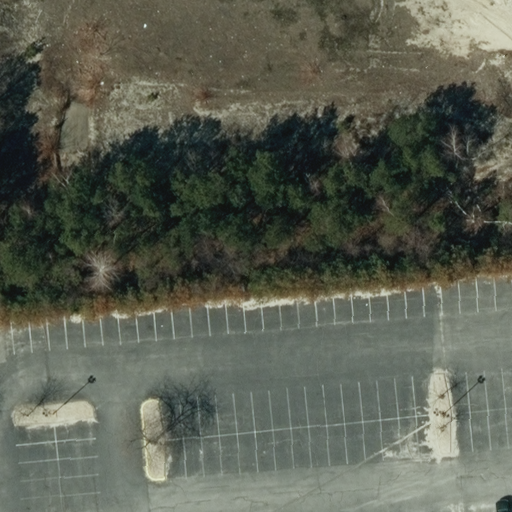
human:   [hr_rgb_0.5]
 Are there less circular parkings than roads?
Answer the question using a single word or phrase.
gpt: yes

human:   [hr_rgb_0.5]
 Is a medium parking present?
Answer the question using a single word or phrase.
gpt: no

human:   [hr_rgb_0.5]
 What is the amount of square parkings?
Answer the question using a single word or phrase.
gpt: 0

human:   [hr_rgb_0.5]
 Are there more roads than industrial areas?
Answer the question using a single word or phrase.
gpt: yes

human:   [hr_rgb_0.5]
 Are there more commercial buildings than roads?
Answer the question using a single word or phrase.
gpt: no

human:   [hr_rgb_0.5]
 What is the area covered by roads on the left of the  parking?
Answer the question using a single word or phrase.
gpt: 0m2

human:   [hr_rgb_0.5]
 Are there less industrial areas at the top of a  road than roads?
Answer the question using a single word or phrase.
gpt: yes

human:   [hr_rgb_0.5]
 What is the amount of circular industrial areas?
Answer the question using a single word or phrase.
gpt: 0

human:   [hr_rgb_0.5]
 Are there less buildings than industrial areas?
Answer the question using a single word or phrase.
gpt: yes

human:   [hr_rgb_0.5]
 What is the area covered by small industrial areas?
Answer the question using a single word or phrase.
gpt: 0m2

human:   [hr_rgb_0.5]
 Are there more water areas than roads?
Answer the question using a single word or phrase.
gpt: no

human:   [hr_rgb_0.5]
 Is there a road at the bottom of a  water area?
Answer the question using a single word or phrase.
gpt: no

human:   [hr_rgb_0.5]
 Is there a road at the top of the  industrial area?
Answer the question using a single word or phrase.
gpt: no

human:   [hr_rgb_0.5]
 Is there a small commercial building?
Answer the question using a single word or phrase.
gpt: no

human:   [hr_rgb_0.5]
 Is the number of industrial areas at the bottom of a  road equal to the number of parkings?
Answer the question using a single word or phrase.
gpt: no

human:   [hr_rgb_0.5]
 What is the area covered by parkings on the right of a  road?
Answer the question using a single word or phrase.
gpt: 0m2

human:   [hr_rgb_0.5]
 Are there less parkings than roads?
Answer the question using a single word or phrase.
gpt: yes

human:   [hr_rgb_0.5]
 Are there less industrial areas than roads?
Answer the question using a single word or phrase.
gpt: yes

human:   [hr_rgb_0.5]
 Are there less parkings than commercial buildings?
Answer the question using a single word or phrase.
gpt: no

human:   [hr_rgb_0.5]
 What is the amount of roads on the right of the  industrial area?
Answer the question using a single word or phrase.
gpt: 3

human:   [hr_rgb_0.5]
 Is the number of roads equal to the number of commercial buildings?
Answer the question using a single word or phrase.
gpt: no

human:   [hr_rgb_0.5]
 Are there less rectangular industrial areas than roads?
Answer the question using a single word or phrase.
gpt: yes

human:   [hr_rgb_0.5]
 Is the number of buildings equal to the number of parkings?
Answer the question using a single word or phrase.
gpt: no

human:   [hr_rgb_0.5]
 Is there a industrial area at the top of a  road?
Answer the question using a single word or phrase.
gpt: yes

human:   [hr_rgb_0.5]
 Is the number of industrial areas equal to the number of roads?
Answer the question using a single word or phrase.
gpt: no

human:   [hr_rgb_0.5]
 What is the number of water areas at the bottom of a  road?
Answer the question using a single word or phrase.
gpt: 0

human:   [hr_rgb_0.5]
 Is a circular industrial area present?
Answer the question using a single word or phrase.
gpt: no

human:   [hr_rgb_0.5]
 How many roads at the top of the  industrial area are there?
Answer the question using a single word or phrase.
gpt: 0

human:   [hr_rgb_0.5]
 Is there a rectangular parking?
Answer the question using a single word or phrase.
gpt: yes

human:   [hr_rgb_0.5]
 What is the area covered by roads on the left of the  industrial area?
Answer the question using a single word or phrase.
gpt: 0m2

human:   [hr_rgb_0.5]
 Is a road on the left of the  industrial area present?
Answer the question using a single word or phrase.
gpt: no

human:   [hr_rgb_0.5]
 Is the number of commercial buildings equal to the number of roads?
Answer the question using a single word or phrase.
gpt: no

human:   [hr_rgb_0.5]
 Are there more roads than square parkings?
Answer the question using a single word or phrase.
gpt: yes

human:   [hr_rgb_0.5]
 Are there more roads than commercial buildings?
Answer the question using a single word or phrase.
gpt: yes

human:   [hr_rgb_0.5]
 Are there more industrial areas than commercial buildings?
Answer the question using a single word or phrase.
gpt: yes

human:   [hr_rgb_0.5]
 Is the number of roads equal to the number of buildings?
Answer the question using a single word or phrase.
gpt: no